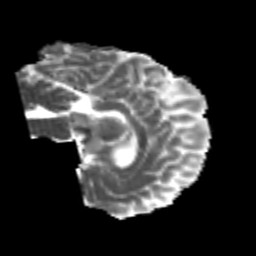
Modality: MD
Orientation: sagittal
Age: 21
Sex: male
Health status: healthy
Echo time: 0.074 s